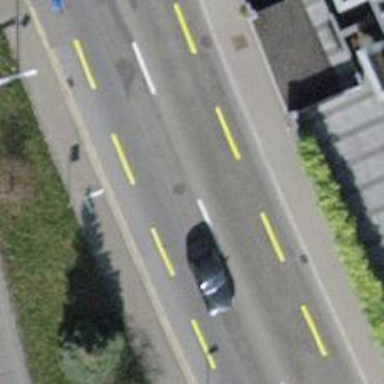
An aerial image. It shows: Primary highway with dedicated lane for cyclists.